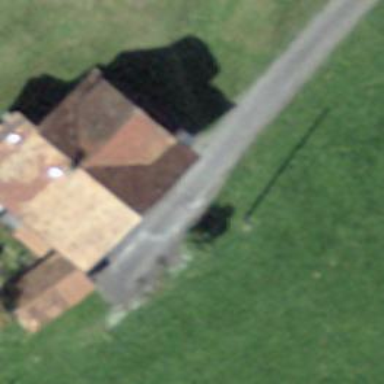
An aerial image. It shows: Farm building.